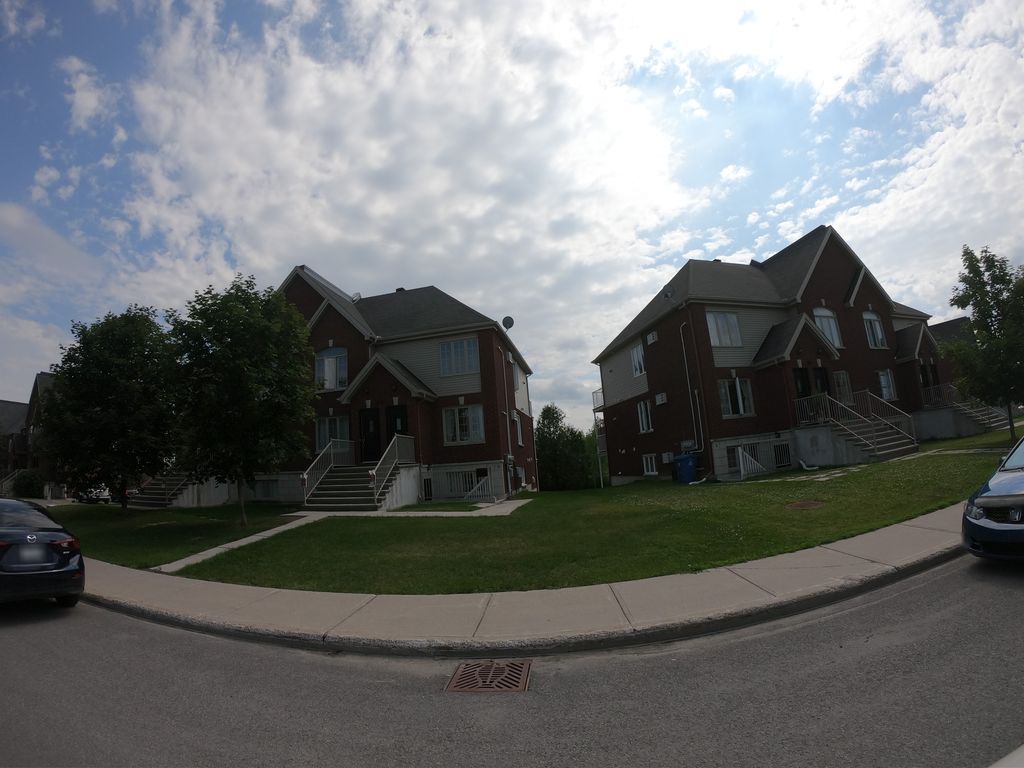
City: ottawa-gatineau